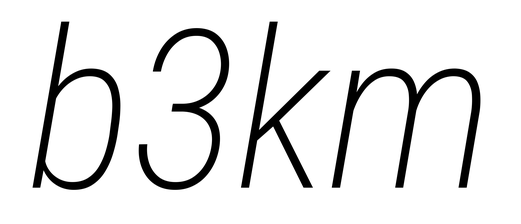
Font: Roboto-Italic_Condensed_ExtraLight_Italic